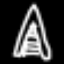
Label: The Eiffel Tower